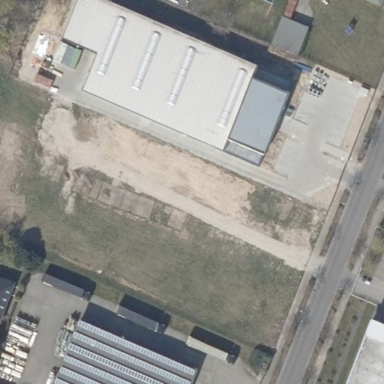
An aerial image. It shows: Commercial building.